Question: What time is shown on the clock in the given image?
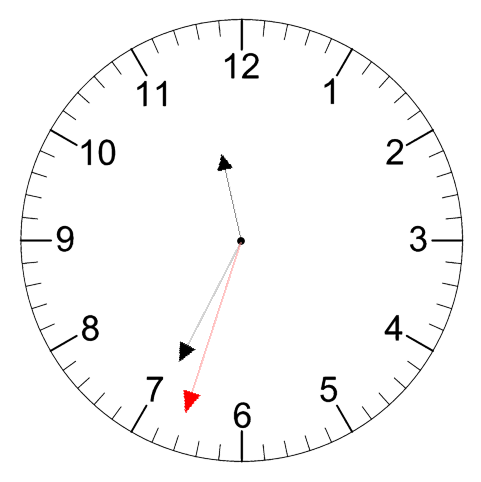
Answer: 11:34:33